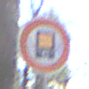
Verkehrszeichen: VerbotKennzeichnungspflichtigeKraftfahrzeugeGefaehrlicheGueter
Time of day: MorningAfternoon
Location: Outdoor (Nature)
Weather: Clear
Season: Winter
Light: Natural